Chest X-ray:
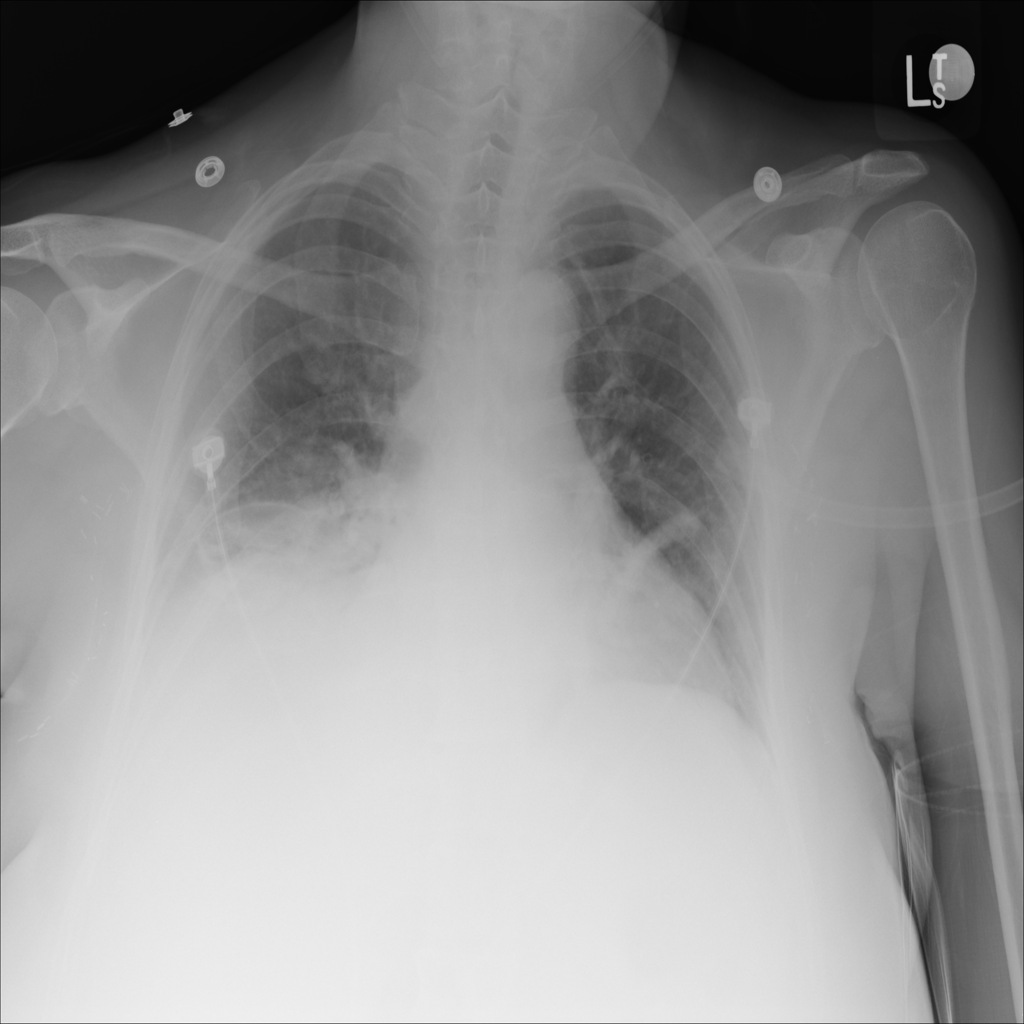
Findings: Consolidation, Effusion, Atelectasis
No abnormal finding: no